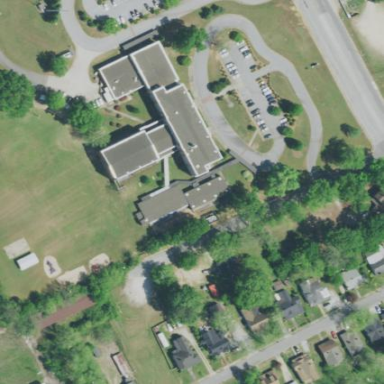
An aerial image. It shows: School building.